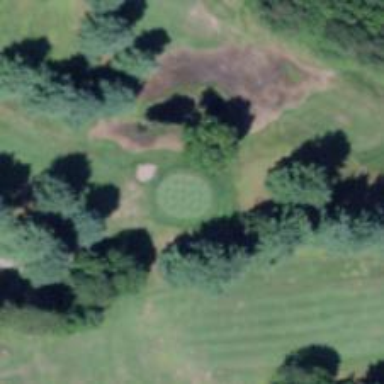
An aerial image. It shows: Golf hole.